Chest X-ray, PA view. Patient: 18 years old, sex M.
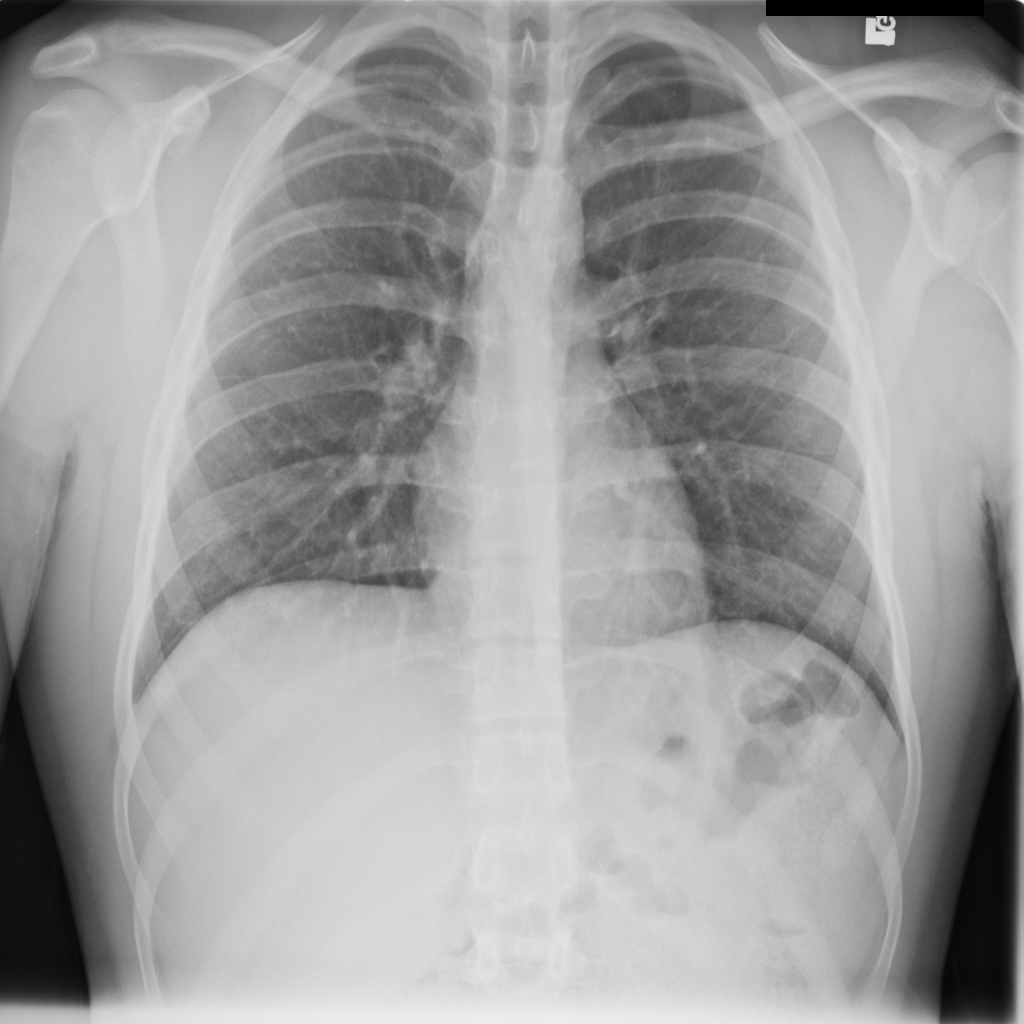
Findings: No Finding